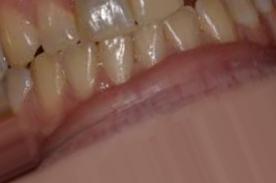
Condition: Tooth Discoloration